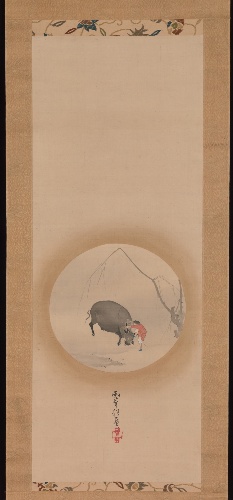
Artist: Sakai Hōitsu
Artist bio: Japanese, 1761–1828
Object type: Hanging scroll
Classification: Paintings
Medium: Hanging scroll; ink and color on paper
Culture: Japan
Period: Edo period (1615–1868)
Dimensions: 34 1/4 x 13 in. (87x 33 cm)
Department: Asian Art
Credit line: The Howard Mansfield Collection, Purchase, Rogers Fund, 1936
Accession year: 1936
Repository: Metropolitan Museum of Art, New York, NY
Tags: Ox|Boys